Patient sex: F
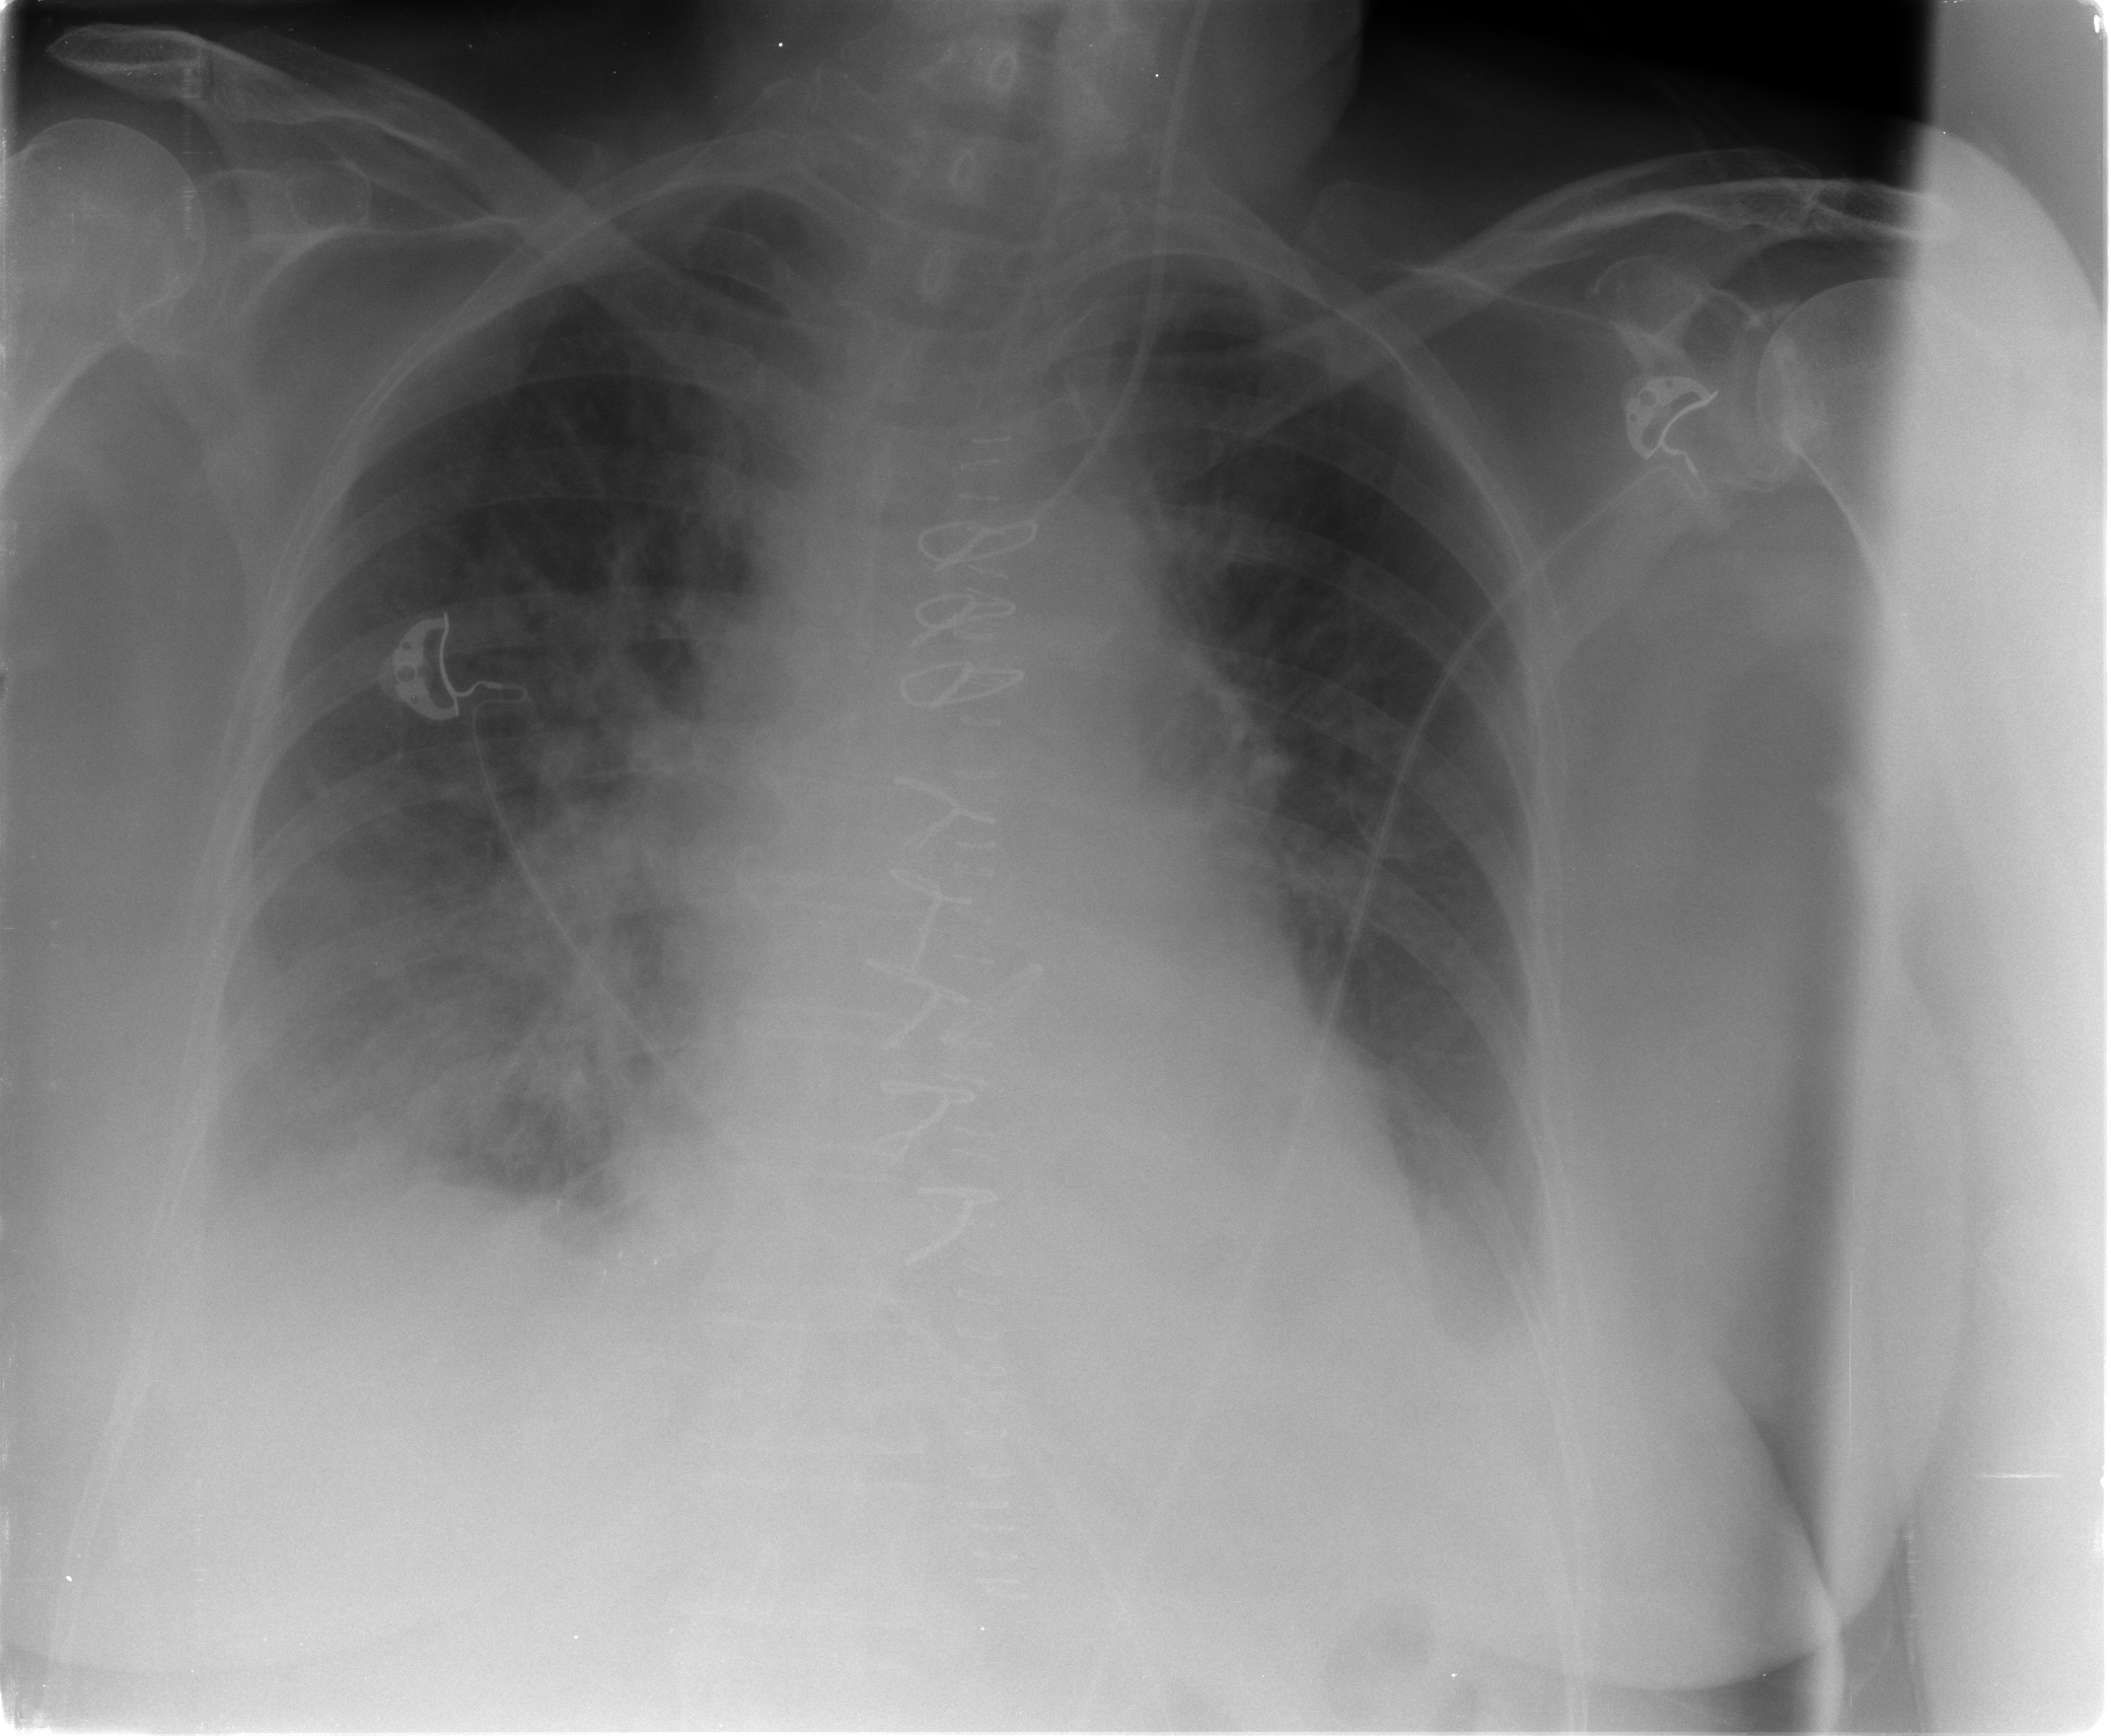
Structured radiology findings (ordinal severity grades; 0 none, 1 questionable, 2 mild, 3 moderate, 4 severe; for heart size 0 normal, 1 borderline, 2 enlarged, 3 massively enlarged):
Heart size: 2
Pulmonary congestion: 3
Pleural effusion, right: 2
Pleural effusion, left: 2
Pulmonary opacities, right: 0
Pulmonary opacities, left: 0
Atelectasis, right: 3
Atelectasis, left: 2